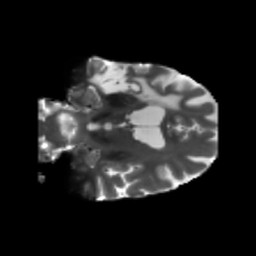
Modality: T2w
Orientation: coronal
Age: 56
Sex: male
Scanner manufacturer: siemens
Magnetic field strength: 3 T
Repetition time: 5.25 s
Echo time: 0.08 s